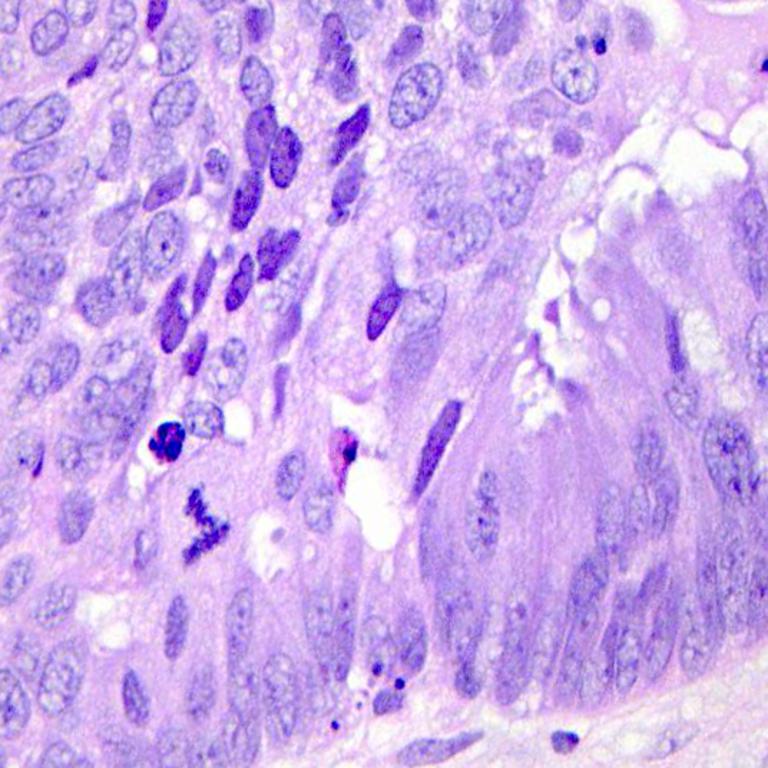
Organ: colon
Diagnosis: adenocarcinomas